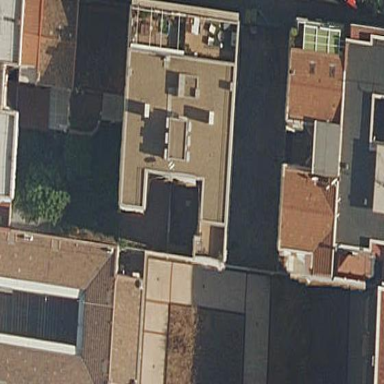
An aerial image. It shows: View of apartment building.